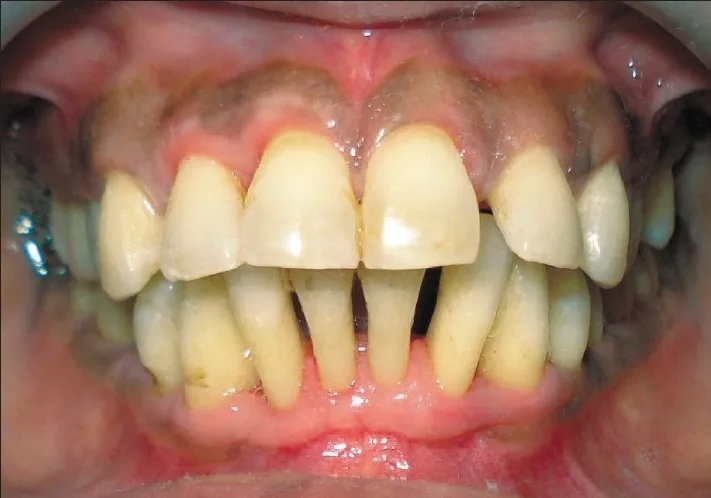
Front view 1 month after surgical therapy.
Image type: medical_photograph (other_medical_photograph)